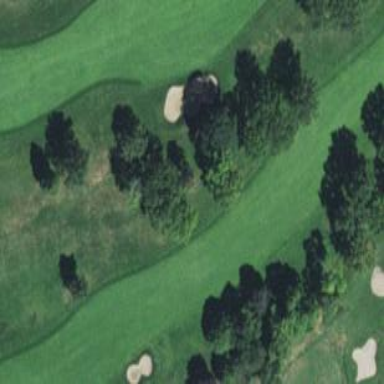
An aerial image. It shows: Well-maintained grassy area designated as golf fairway. It is part of golf sport facility.